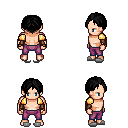
a pixel art fantasy rpg character, male body template, human, light skin, gold arm armor, magenta pants, black parted hairstyle, leather bracers, white slippers, four views (front, back, left, right), 2x2 character sprite sheet, small pixel art, hard edges, no anti-aliasing